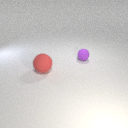
large red rubber sphere to the left of small purple rubber sphere